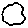
Label: hexagon